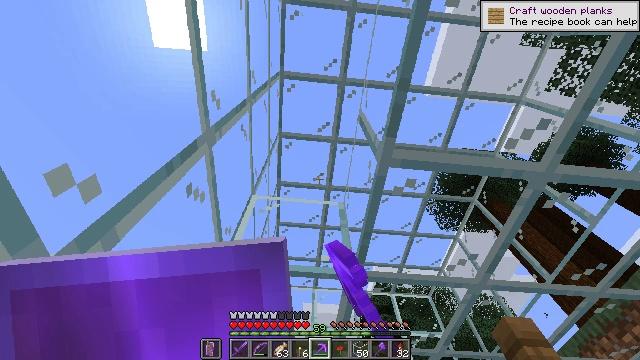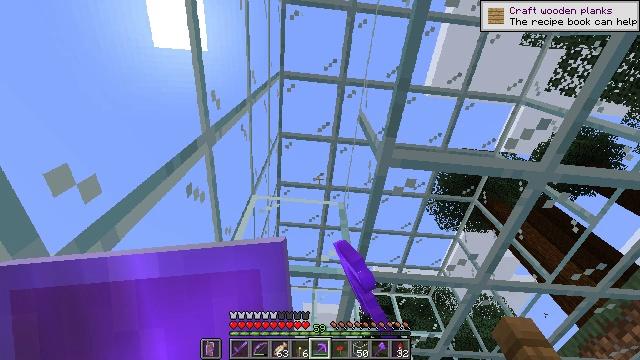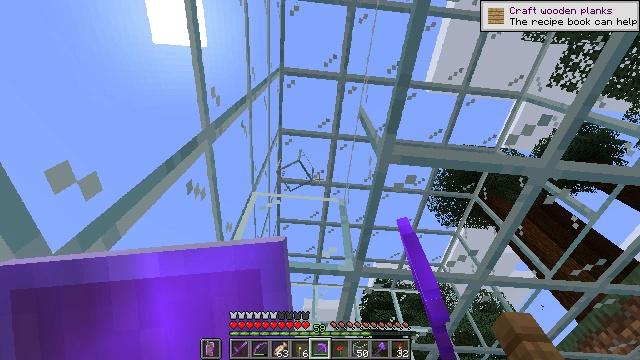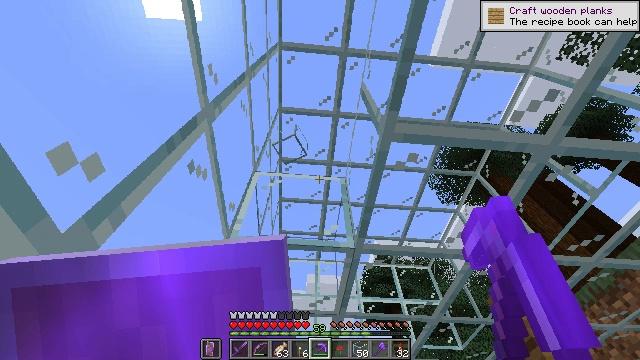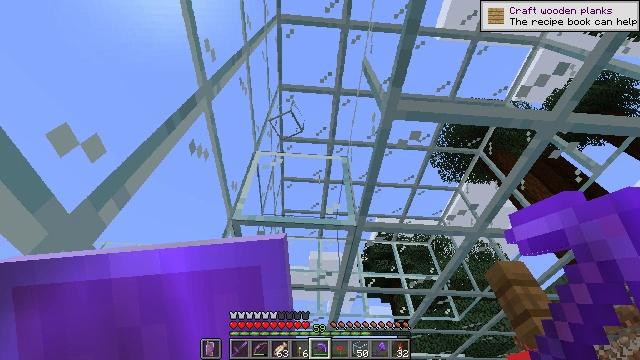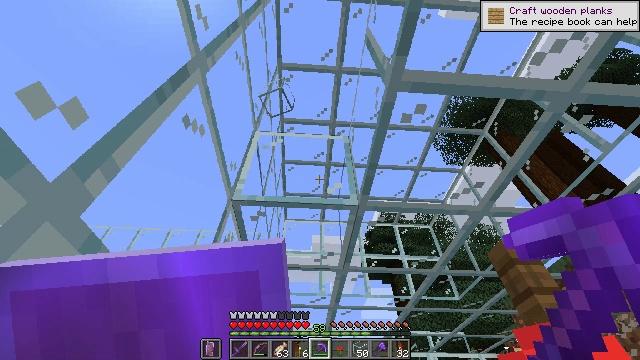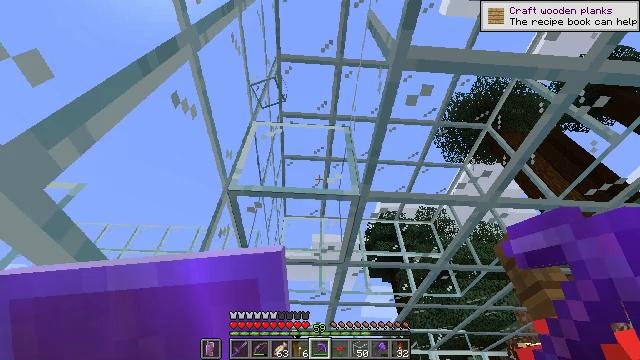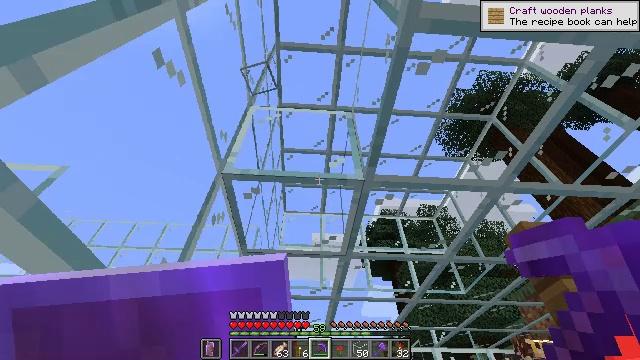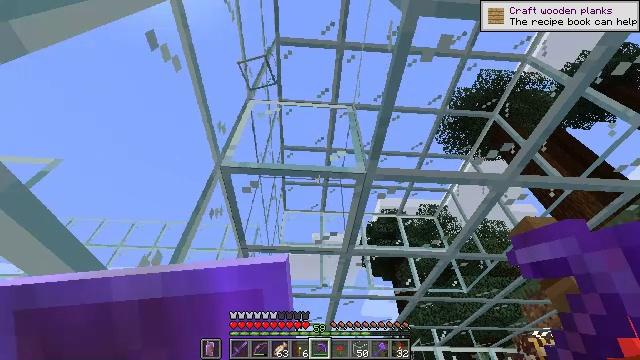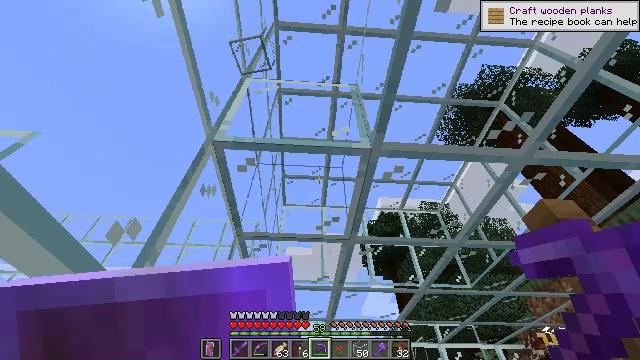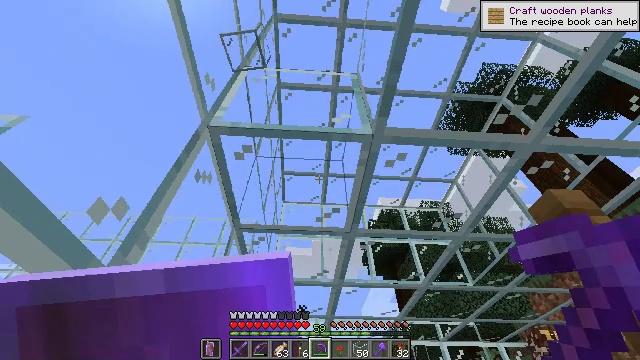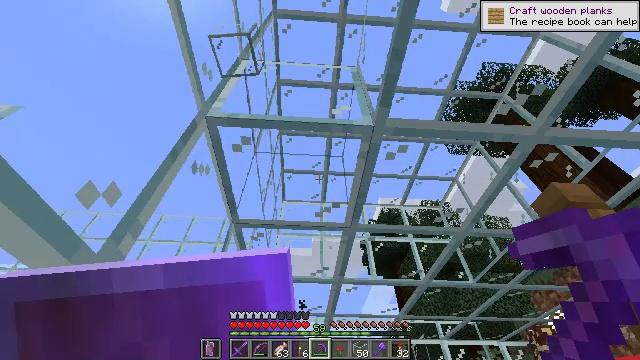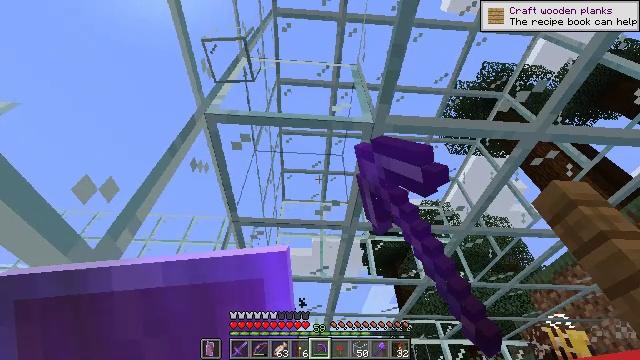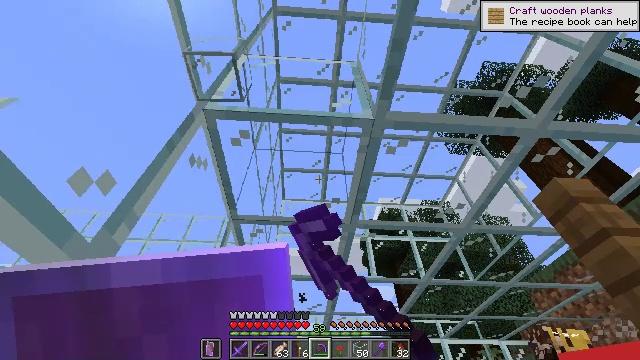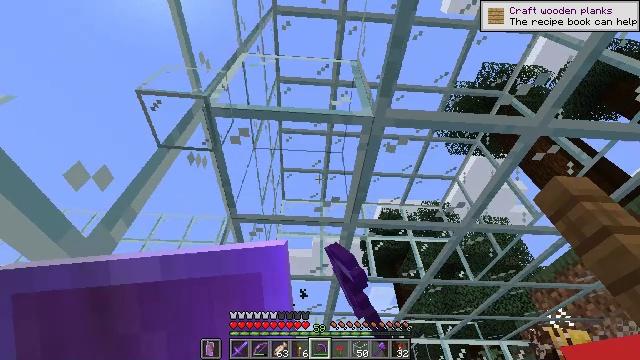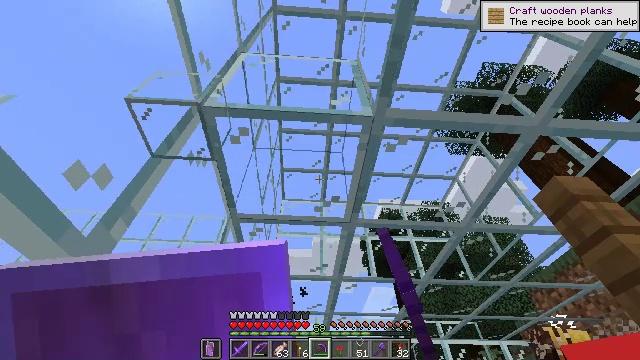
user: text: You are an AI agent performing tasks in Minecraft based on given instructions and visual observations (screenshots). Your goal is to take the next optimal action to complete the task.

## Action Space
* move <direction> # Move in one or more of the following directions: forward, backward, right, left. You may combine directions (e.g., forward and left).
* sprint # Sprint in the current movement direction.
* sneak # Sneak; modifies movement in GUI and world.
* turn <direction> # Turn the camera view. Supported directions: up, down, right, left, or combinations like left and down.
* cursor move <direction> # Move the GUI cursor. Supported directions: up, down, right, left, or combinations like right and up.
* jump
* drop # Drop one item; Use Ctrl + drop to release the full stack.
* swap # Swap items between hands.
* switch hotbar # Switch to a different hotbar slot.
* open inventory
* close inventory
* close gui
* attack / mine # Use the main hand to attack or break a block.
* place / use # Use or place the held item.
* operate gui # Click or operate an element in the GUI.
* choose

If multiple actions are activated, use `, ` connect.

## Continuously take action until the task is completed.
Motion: motion action
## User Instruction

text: Break the glass block.
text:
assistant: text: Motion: no_op
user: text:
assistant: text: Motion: no_op
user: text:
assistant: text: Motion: turn down
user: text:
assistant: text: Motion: turn down
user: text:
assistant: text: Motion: move forward, turn down
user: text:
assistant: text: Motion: move forward
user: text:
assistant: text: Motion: move forward
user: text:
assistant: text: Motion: move forward
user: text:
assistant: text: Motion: no_op
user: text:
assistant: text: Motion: no_op
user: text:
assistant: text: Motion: attack / mine
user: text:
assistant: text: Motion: attack / mine
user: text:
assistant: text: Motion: attack / mine
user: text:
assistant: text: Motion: attack / mine
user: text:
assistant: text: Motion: attack / mine
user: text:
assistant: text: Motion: attack / mine
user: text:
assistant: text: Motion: attack / mine
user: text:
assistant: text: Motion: attack / mine
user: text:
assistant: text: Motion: attack / mine
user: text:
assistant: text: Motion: attack / mine
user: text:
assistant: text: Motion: attack / mine
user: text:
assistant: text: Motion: attack / mine
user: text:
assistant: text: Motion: attack / mine
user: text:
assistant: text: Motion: attack / mine
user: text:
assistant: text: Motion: move forward
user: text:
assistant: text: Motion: move forward
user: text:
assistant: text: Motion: move forward
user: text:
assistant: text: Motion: move forward
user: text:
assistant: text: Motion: move forward
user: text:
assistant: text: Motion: move forward